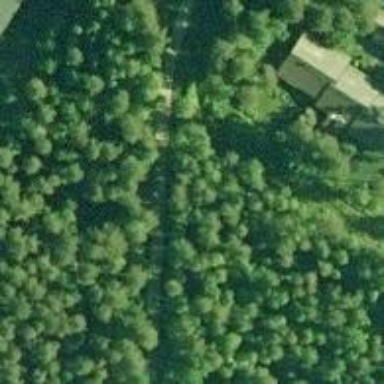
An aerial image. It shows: Path with excellent visibility for trail.